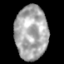
Tissue: skin
Cell type: Epithelial cells
Senescence score: 0.2865
Nuclear area (px): 1722
Mean DAPI intensity: 168.187